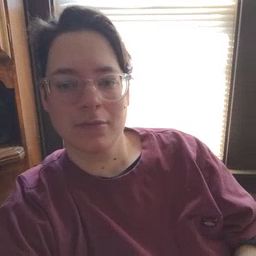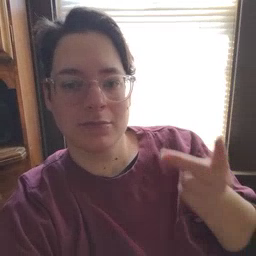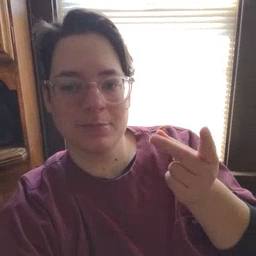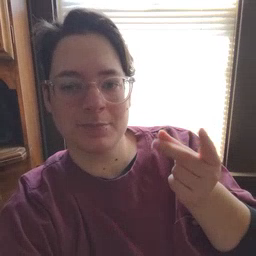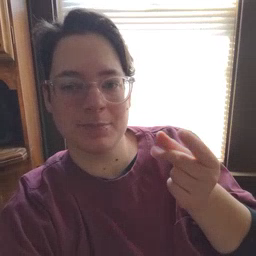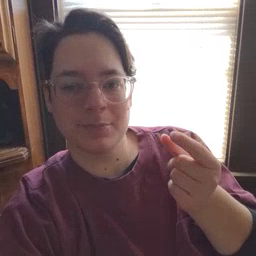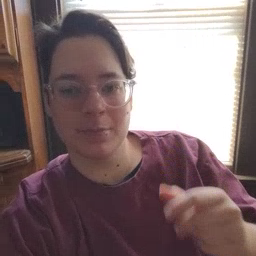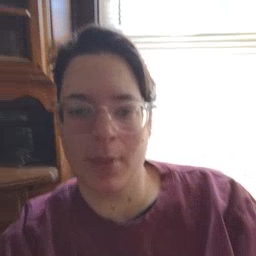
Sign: puppy